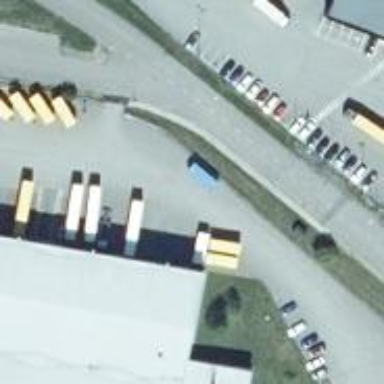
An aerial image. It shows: Street-side parking area.